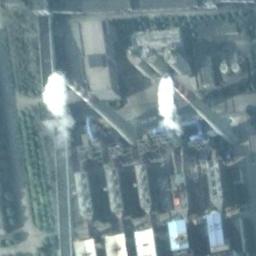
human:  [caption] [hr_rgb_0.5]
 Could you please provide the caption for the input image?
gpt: There is a thermal power station and a house in the open space by the road .

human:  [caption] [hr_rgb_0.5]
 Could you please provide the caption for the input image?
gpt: In the thermal power plant there are plant and machinery, pipelines, and two smoking chimneys .

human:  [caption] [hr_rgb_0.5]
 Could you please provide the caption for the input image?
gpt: The thermal power station is next to some buildings and trees with white mist above .

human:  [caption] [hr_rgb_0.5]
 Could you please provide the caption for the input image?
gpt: Many buildings of different shapes are next to the thermal power station .

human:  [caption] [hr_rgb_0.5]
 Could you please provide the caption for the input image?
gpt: There are some buildings and two chimneys on the thermal power station .